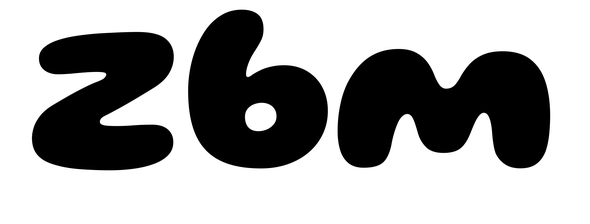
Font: Gluten_ExtraBold